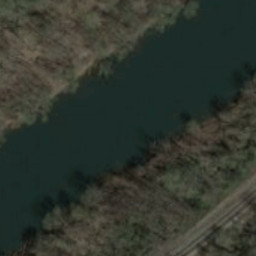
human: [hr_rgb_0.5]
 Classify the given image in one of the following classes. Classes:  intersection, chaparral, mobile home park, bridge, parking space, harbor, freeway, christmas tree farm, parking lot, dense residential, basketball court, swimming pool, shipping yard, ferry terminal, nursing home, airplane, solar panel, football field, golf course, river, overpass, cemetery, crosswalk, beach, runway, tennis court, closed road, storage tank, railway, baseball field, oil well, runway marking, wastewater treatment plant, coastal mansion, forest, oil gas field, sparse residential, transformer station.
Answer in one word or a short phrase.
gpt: river